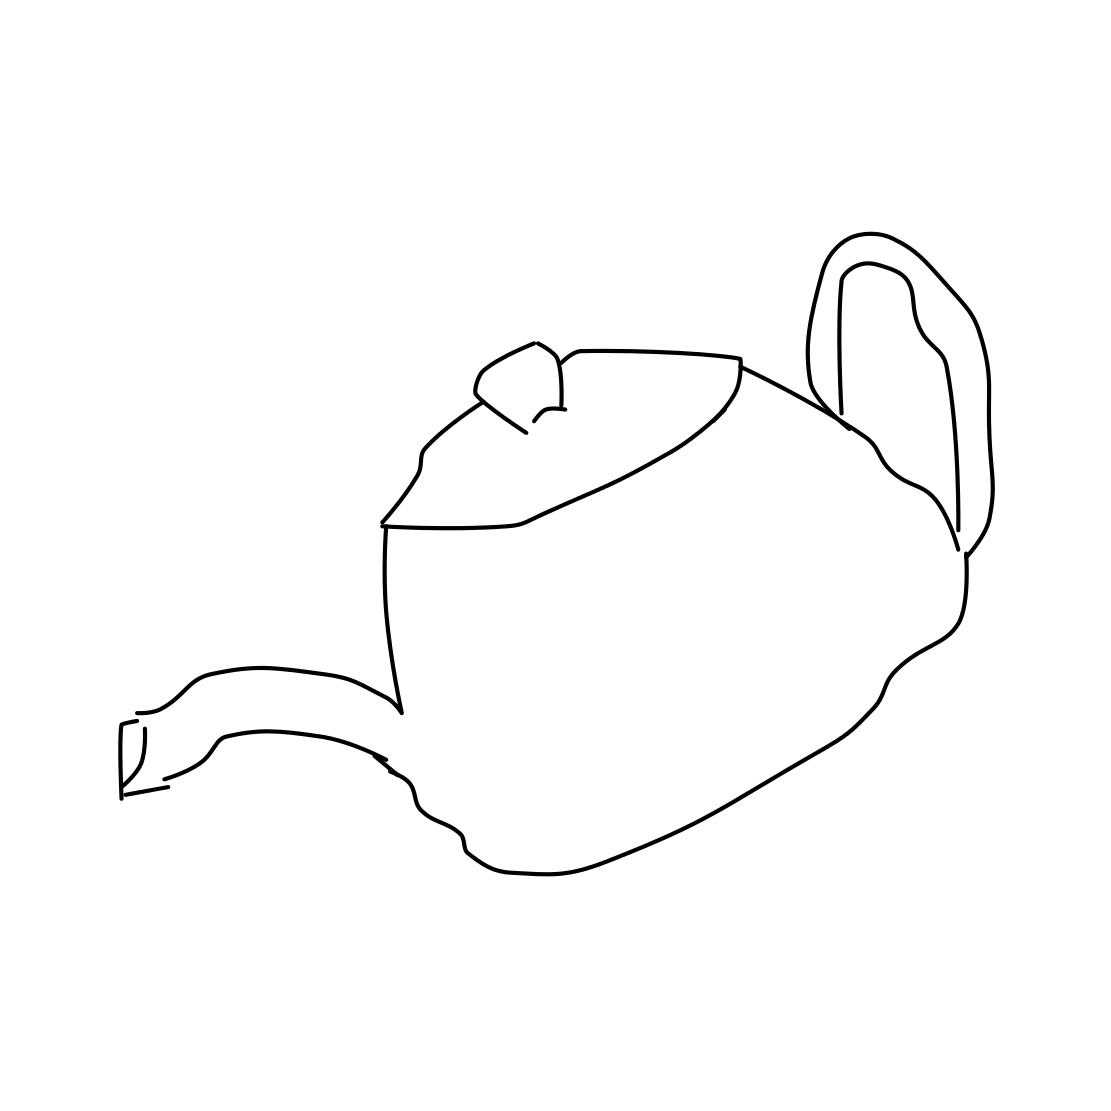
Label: teapot